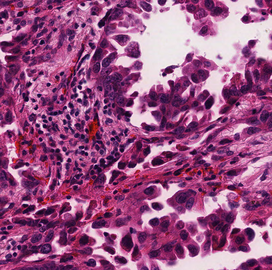
Tumor epithelial tissue: yes
Tumor-associated stroma tissue: yes
Normal tissue: no